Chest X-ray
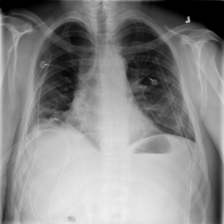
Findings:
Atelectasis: positive
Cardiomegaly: negative
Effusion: negative
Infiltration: negative
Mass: negative
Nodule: negative
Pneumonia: negative
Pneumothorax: negative
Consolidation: negative
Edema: negative
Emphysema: negative
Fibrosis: negative
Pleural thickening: negative
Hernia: negative